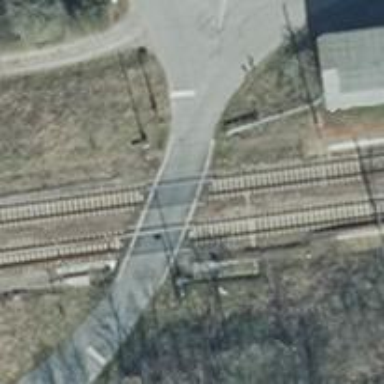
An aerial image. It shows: Full barrier level crossing along the railway.